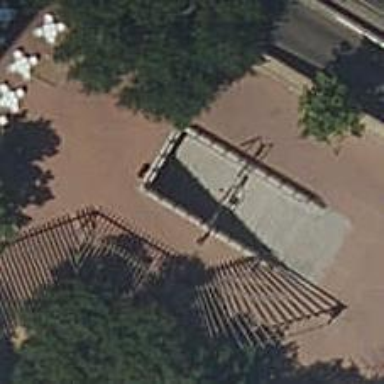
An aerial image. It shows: Subway entrance.